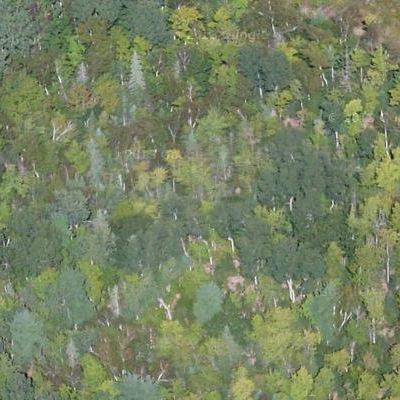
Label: eForest